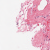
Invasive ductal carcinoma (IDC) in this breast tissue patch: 0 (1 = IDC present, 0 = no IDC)